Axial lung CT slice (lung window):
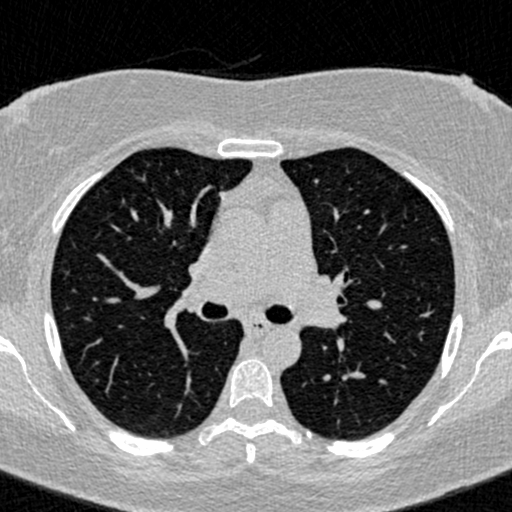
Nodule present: no